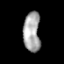
Tissue: prostate
Cell type: T cells
Senescence score: 0.3602
Nuclear area (px): 654
Mean DAPI intensity: 166.589